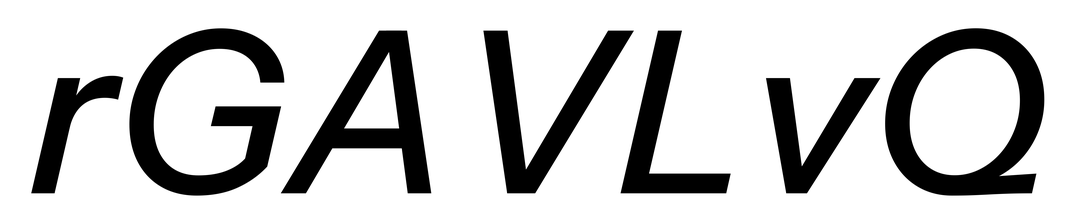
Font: InstrumentSans-Italic_Medium_Italic